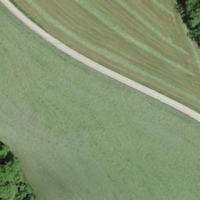
EUNIS habitat code: 52
Species observed at this site:
Convolvulus arvensis